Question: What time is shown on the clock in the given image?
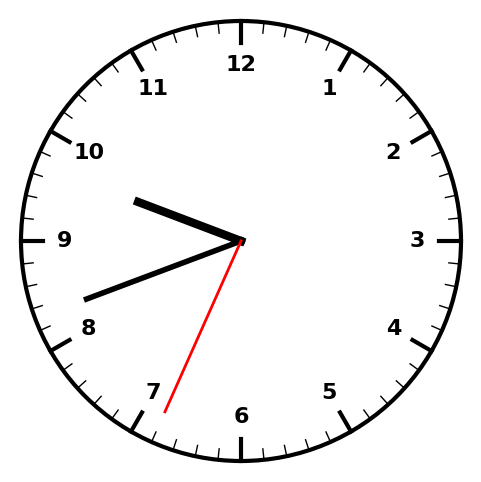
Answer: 09:41:34